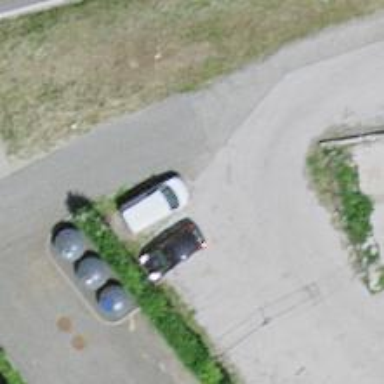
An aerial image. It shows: Asphalt parking aisle road.